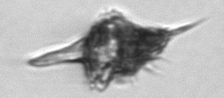
Label: Amylax